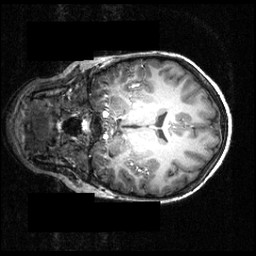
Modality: T1w
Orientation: coronal
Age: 12
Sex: female
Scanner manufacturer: siemens
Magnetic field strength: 3.951 T
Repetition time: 1.5 s
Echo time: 0.00335 s